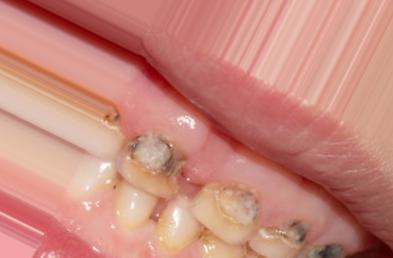
Condition: Caries